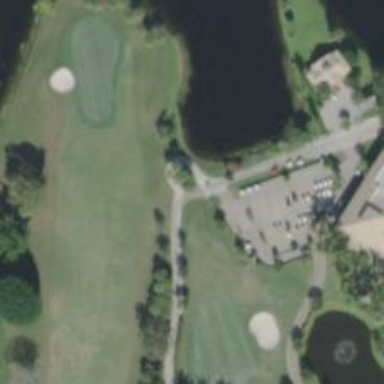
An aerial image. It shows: Path designated for golf carts.